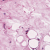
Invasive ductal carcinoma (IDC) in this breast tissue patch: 0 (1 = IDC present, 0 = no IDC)